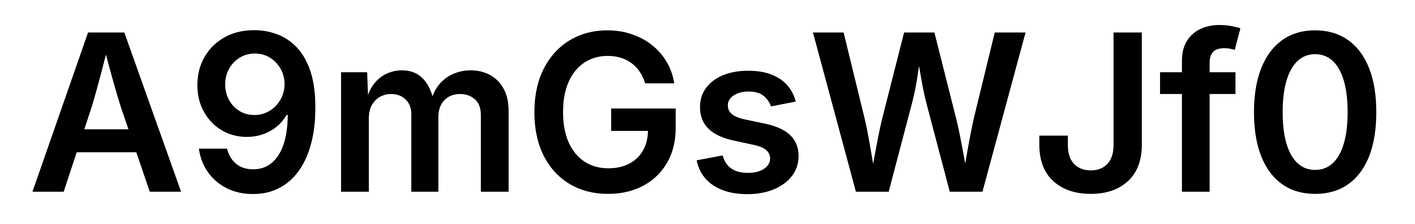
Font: Inter_SemiBold